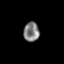
Tissue: skin
Cell type: Epithelial cells
Senescence score: 0.2134
Nuclear area (px): 298
Mean DAPI intensity: 128.436